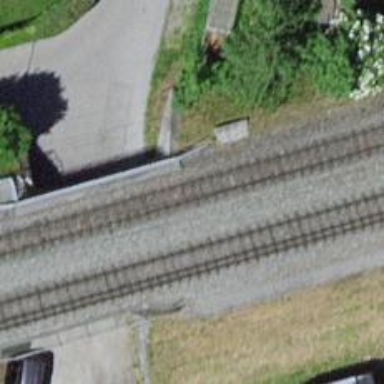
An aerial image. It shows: Narrow-gauge railway bridge with contact line electrification.